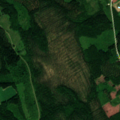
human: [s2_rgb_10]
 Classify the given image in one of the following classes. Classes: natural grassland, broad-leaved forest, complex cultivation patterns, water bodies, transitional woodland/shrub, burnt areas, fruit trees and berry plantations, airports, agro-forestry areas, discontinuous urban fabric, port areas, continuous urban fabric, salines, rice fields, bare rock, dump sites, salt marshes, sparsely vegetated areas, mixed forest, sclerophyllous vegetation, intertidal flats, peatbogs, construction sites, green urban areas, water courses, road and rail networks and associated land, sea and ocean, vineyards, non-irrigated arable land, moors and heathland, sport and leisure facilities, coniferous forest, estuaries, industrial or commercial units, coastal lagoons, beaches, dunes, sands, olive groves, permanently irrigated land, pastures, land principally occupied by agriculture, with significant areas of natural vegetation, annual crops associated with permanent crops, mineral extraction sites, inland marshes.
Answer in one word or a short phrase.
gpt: coniferous forest, mixed forest, transitional woodland/shrub